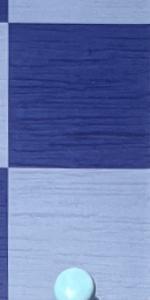
Label: Empty